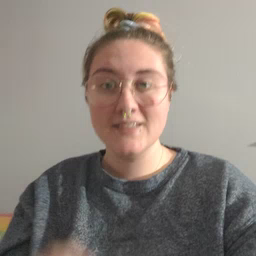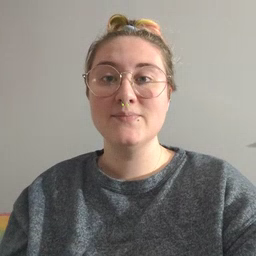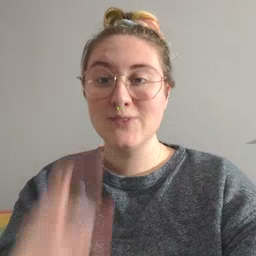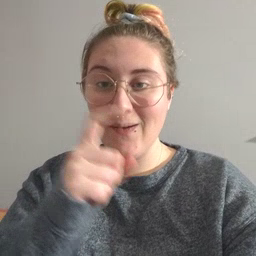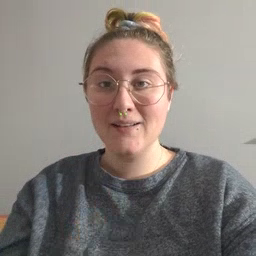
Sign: doll